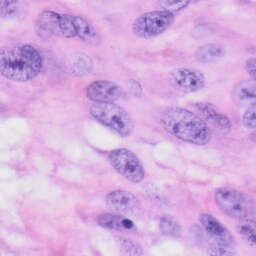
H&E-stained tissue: Skin